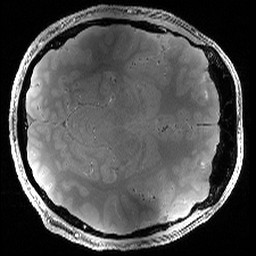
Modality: PDw
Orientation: axial
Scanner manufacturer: siemens
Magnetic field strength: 6.98 T
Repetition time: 2.29 s
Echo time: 0.00321 s